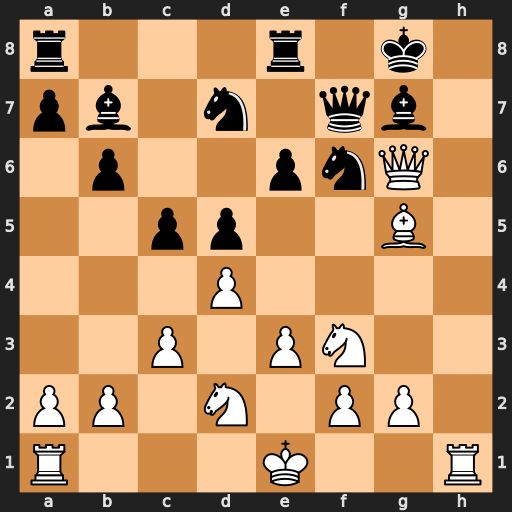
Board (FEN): r3r1k1/pb1n1qb1/1p2pnQ1/2pp2B1/3P4/2P1PN2/PP1N1PP1/R3K2R
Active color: w
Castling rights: KQ
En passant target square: -
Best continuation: Rh8+ Kxh8 Qxf7